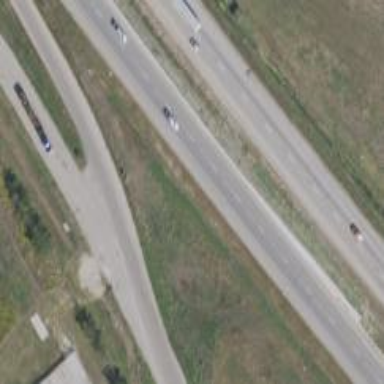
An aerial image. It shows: Motorway.